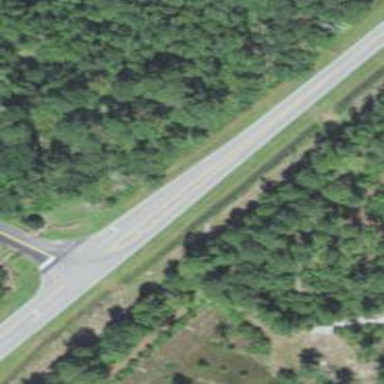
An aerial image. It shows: Secondary road.